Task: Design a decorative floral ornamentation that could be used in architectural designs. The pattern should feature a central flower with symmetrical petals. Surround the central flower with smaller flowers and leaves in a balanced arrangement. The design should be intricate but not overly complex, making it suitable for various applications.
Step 1460:
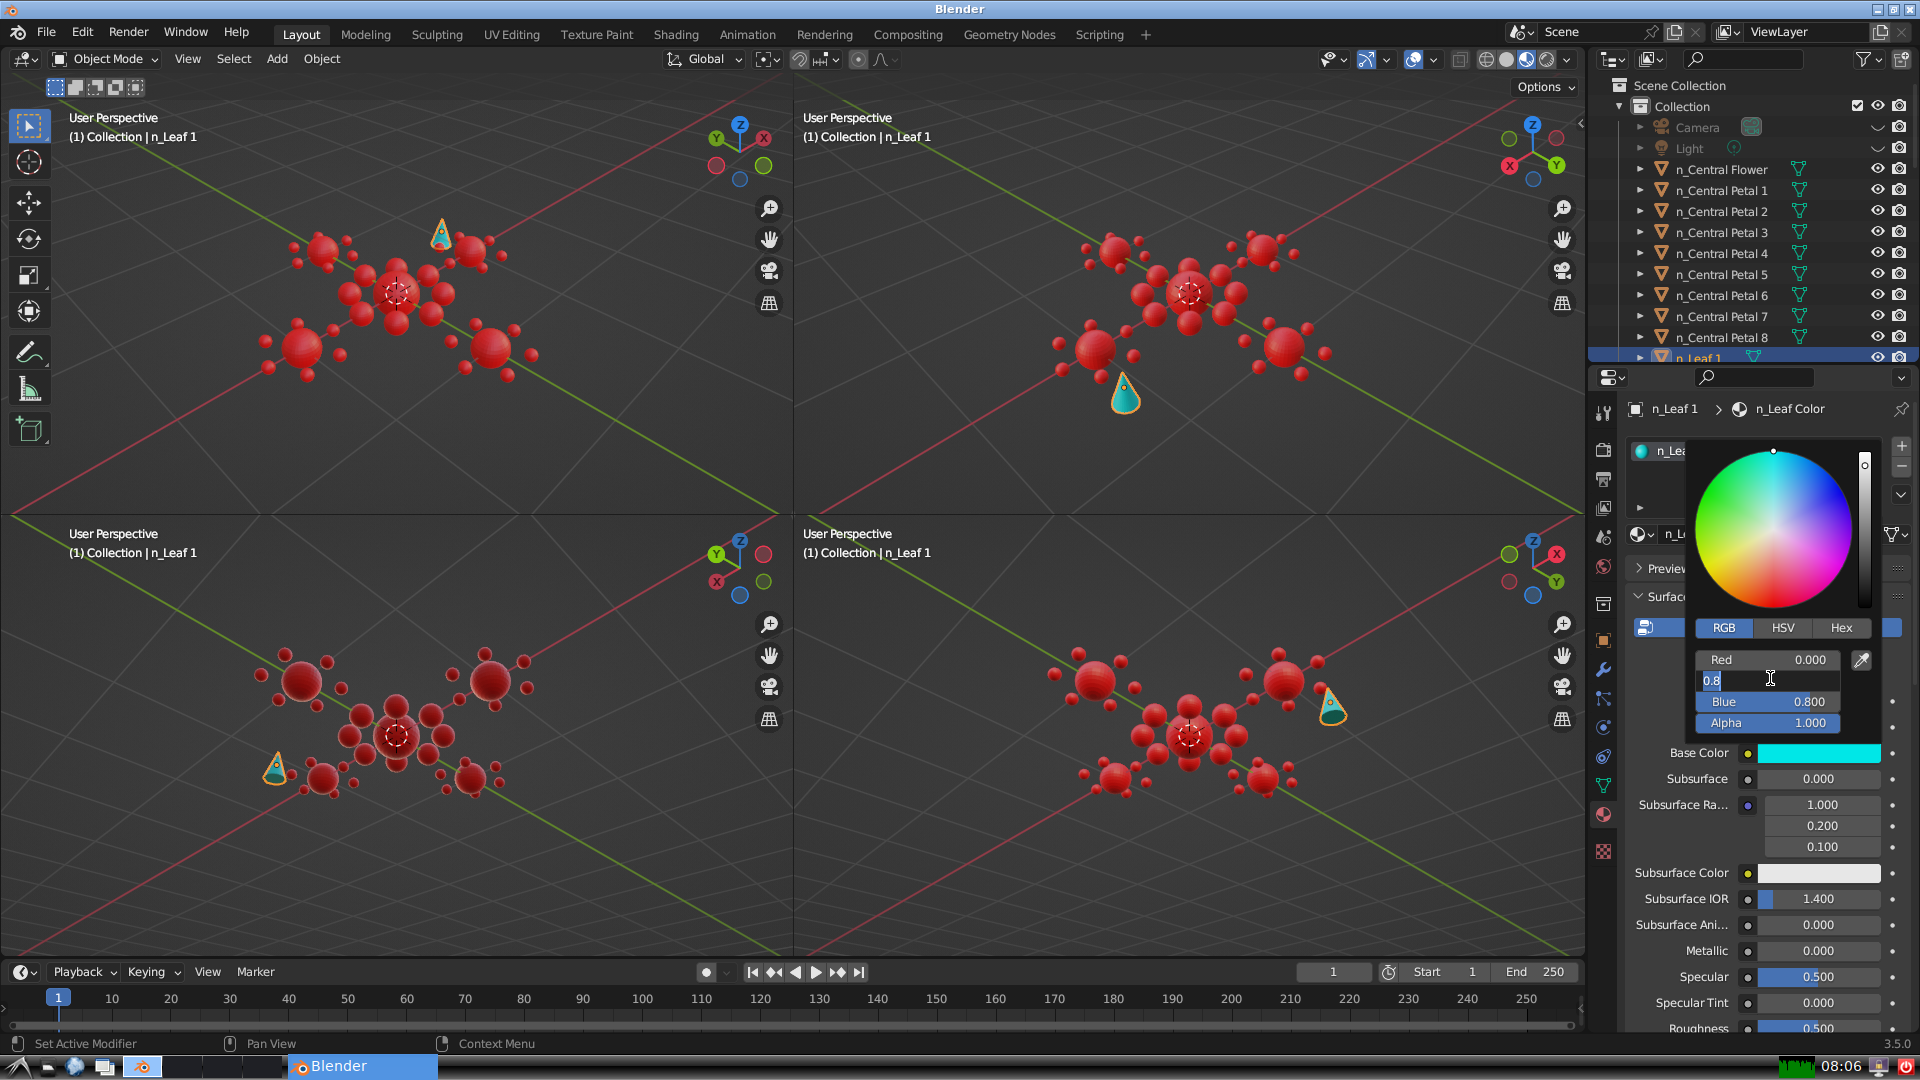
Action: input_text: 1.0